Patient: sex F, age 43
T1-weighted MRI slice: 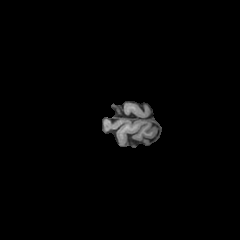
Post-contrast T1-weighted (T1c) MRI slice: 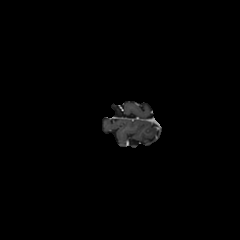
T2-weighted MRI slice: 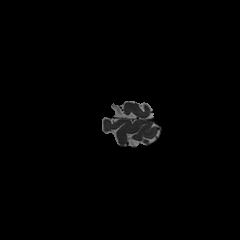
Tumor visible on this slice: no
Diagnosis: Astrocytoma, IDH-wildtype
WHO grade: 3